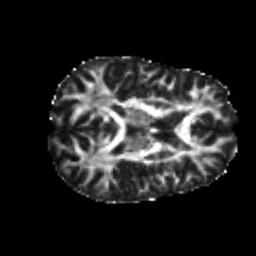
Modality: FA
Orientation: axial
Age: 25
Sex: male
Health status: healthy
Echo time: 0.074 s